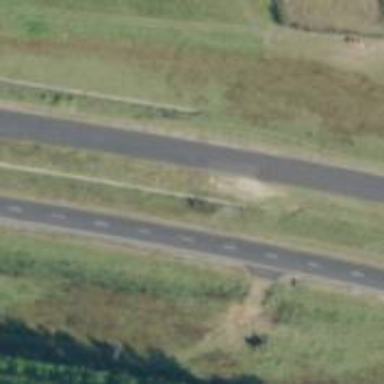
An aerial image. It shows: Expressway with asphalt surface categorized as trunk highway.